Question: I was trying to set up my Xcode 5 connecting to my github repository. The procedure stopped like this

It could never get through it. What else can I do to get it done? Thanks!
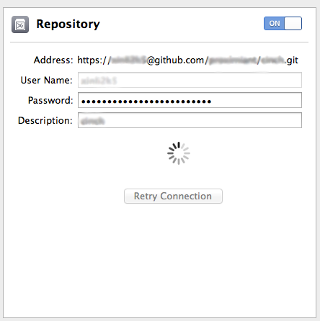
Answer: I ran into the same issue, and it turned out to be because I was using a lowercase username in the URL when my actual GitHub username is mixed-case (!). It seems that missing or invalid credentials sometimes simply cause it to hang on the "Verifying" step.
This is a long shot, but go to your GitHub profile and double-check the actual case of your username. Also try copying the clone URL from GitHub's web page for the repository, then adding the (username)@ portion, to make sure there are no typos in your URL.